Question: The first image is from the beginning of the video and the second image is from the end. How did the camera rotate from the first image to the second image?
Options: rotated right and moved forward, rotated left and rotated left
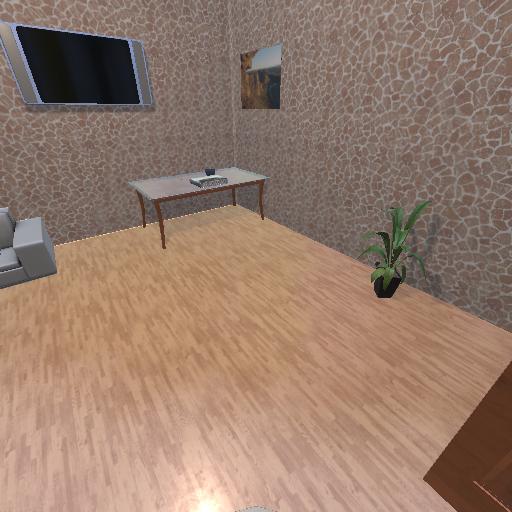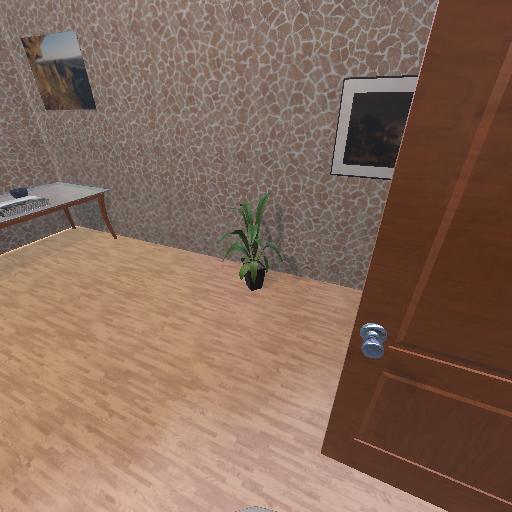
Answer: rotated right and moved forward